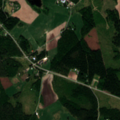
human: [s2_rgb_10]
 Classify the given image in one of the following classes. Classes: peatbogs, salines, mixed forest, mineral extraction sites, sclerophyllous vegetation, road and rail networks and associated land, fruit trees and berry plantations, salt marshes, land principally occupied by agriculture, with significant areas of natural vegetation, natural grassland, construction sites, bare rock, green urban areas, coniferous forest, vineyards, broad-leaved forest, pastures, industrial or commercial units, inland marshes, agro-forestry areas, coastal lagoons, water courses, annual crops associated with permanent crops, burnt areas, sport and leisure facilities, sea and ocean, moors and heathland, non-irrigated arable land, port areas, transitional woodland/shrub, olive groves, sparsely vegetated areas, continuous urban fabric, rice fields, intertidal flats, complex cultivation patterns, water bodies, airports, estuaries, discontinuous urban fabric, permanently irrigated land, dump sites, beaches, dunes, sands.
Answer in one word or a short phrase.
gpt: non-irrigated arable land, land principally occupied by agriculture, with significant areas of natural vegetation, coniferous forest, mixed forest, transitional woodland/shrub